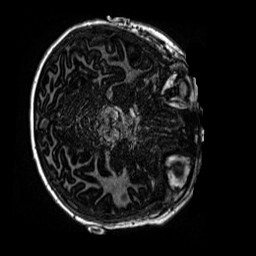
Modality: MP2RAGE
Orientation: axial
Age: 12
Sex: male
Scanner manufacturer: siemens
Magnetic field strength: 3 T
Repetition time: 4 s
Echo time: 0.00299 s